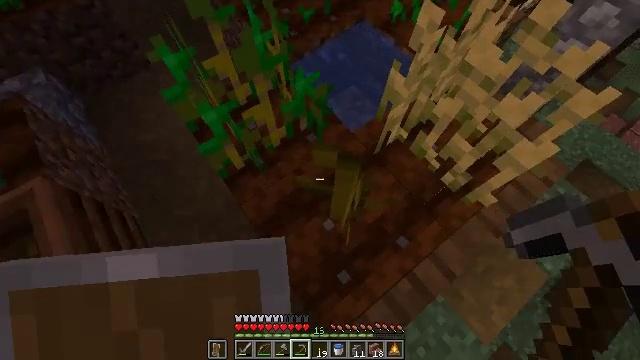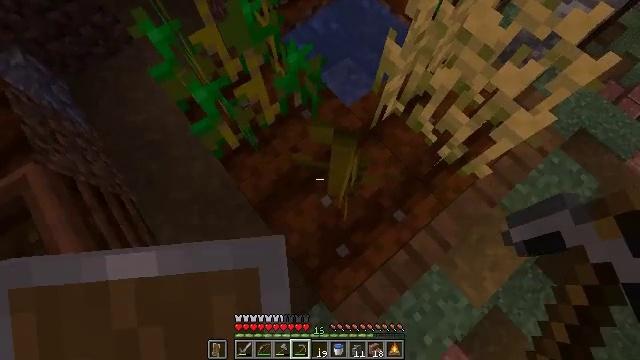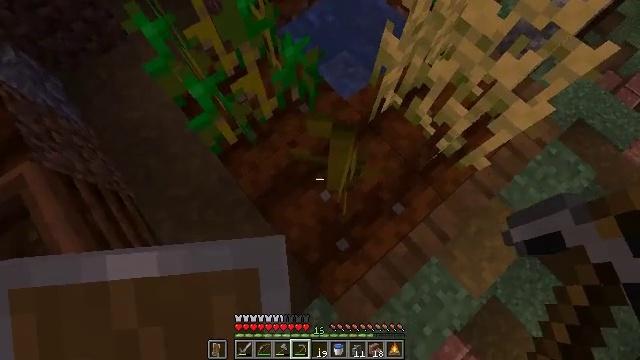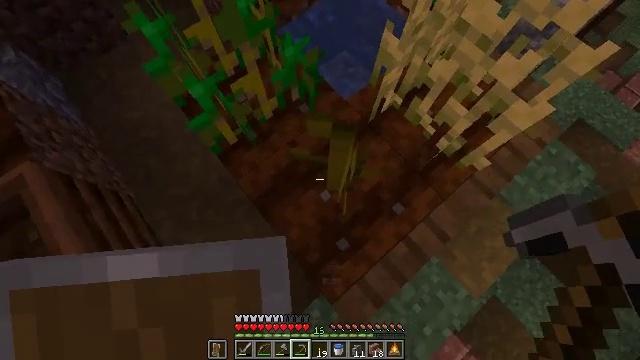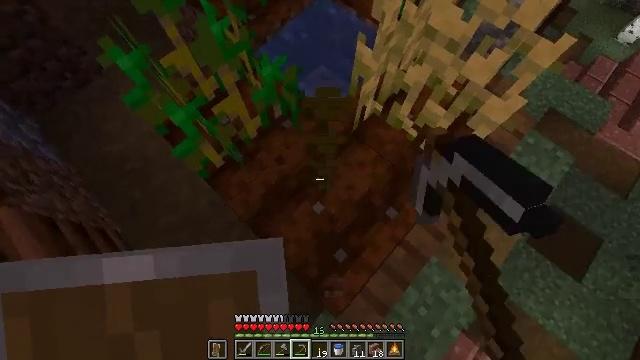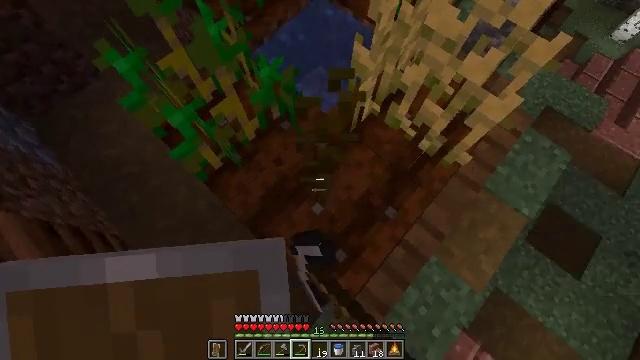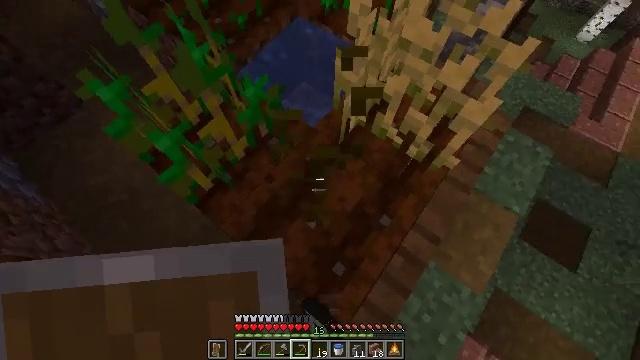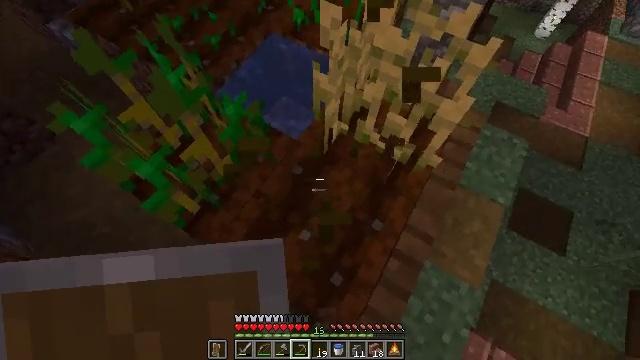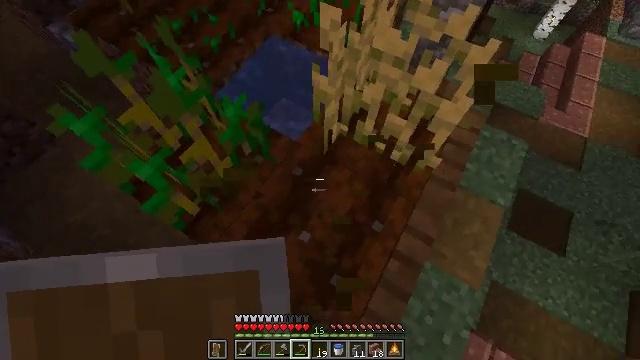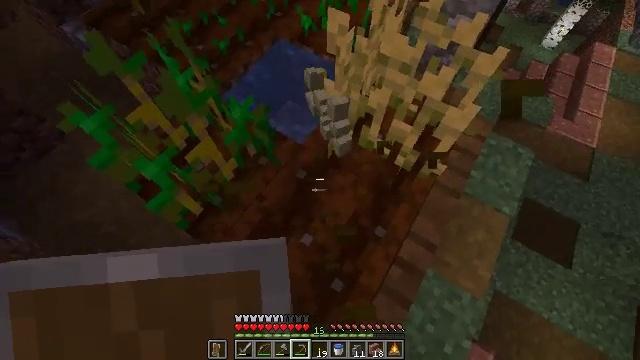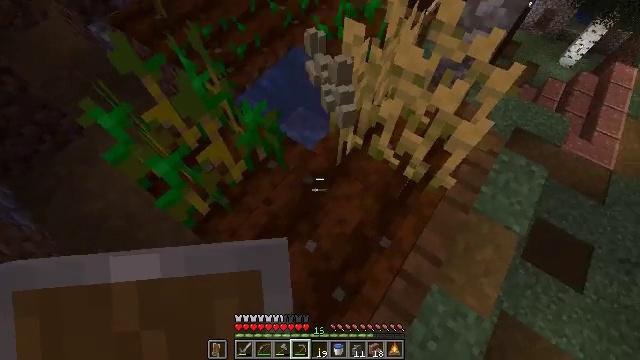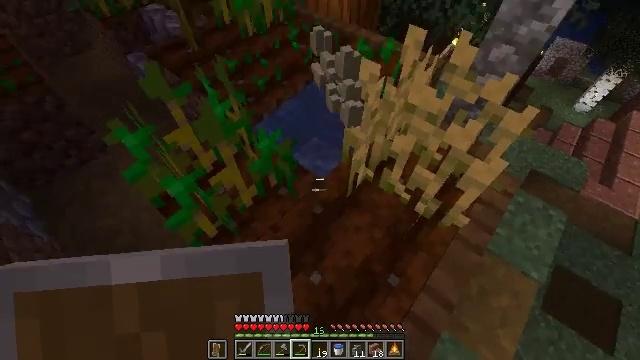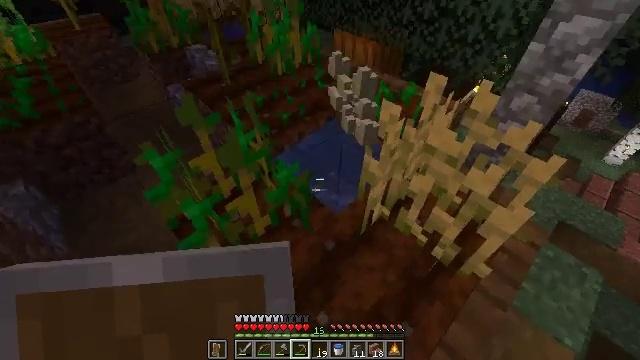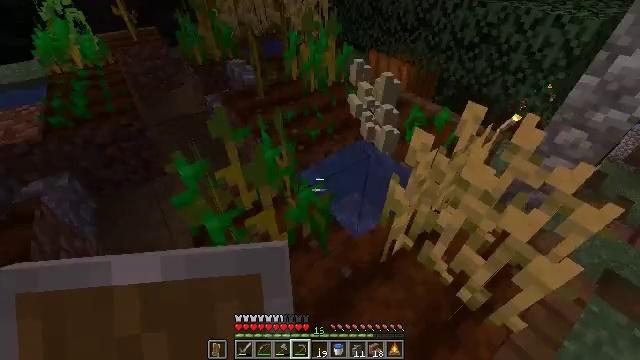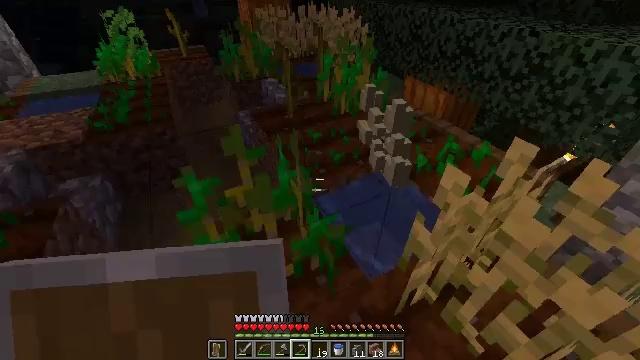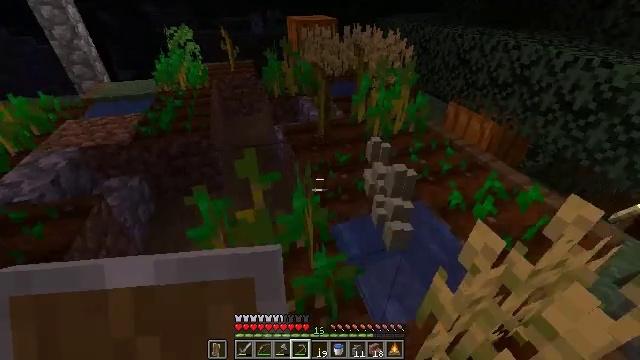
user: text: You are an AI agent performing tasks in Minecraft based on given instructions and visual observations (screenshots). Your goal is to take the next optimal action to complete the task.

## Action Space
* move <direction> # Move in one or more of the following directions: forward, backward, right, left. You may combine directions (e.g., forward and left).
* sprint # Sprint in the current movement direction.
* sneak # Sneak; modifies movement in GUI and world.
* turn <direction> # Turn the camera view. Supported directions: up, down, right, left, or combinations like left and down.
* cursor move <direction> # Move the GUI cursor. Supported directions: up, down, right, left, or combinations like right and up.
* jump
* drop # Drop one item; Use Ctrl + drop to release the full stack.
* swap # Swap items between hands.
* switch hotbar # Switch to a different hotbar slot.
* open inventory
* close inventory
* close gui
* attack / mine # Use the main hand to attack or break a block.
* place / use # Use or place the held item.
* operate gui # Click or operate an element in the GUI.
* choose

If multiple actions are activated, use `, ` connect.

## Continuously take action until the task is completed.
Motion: motion action
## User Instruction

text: Gather the pumpkin stem from the farm.
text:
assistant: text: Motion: turn right and down
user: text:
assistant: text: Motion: turn down
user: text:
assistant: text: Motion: attack / mine
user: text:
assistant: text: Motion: turn right and up, attack / mine
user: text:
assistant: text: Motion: no_op
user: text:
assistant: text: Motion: turn right and up
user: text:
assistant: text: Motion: turn right and up
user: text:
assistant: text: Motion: no_op
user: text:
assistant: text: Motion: turn left
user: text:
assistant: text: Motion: turn left and up
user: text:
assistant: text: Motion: turn left and up
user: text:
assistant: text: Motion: turn left and up
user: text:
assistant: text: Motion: move forward, turn left and up
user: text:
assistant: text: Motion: move forward and move right, turn left and up
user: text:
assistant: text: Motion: move forward and move right, turn left and up
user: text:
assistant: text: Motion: turn left and up
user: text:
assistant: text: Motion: turn left
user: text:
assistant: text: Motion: turn left
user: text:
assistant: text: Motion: move forward
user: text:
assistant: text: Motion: move forward, turn left and up
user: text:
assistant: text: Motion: move forward, turn left and up
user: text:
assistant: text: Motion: move forward, turn right and down
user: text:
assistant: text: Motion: move forward, turn right
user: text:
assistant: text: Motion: move forward, turn right and down
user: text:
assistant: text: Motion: move forward, turn right and down
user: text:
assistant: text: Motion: no_op
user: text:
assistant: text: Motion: move forward
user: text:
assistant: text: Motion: move forward
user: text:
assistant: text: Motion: move forward, turn right
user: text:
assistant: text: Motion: turn right and down